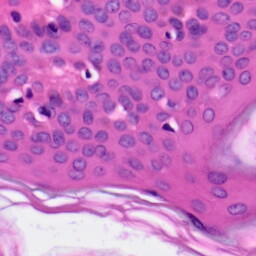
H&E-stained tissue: Skin